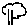
Label: tree